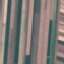
Land use / land cover class: AnnualCrop